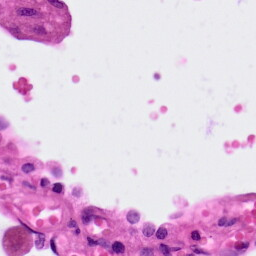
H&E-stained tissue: Lung